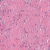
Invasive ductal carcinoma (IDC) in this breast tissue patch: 0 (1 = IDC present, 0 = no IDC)